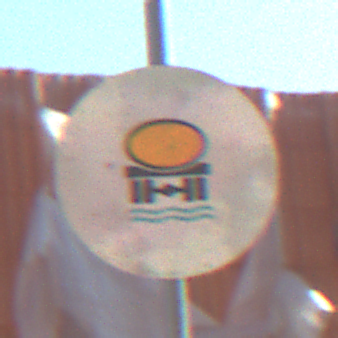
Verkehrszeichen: VerbotFahrzeugeWassergefaehrdenderLadung
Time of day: MorningAfternoon
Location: Outdoor (Nature)
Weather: Clear
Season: Summer
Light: Natural